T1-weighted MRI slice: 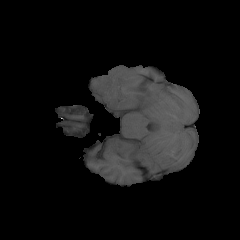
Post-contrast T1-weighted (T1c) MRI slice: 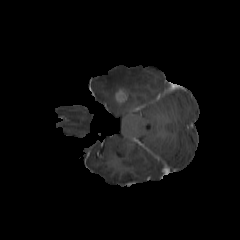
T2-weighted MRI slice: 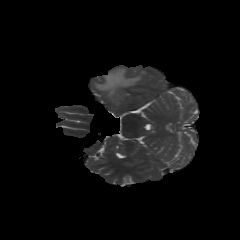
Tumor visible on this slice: yes